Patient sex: M
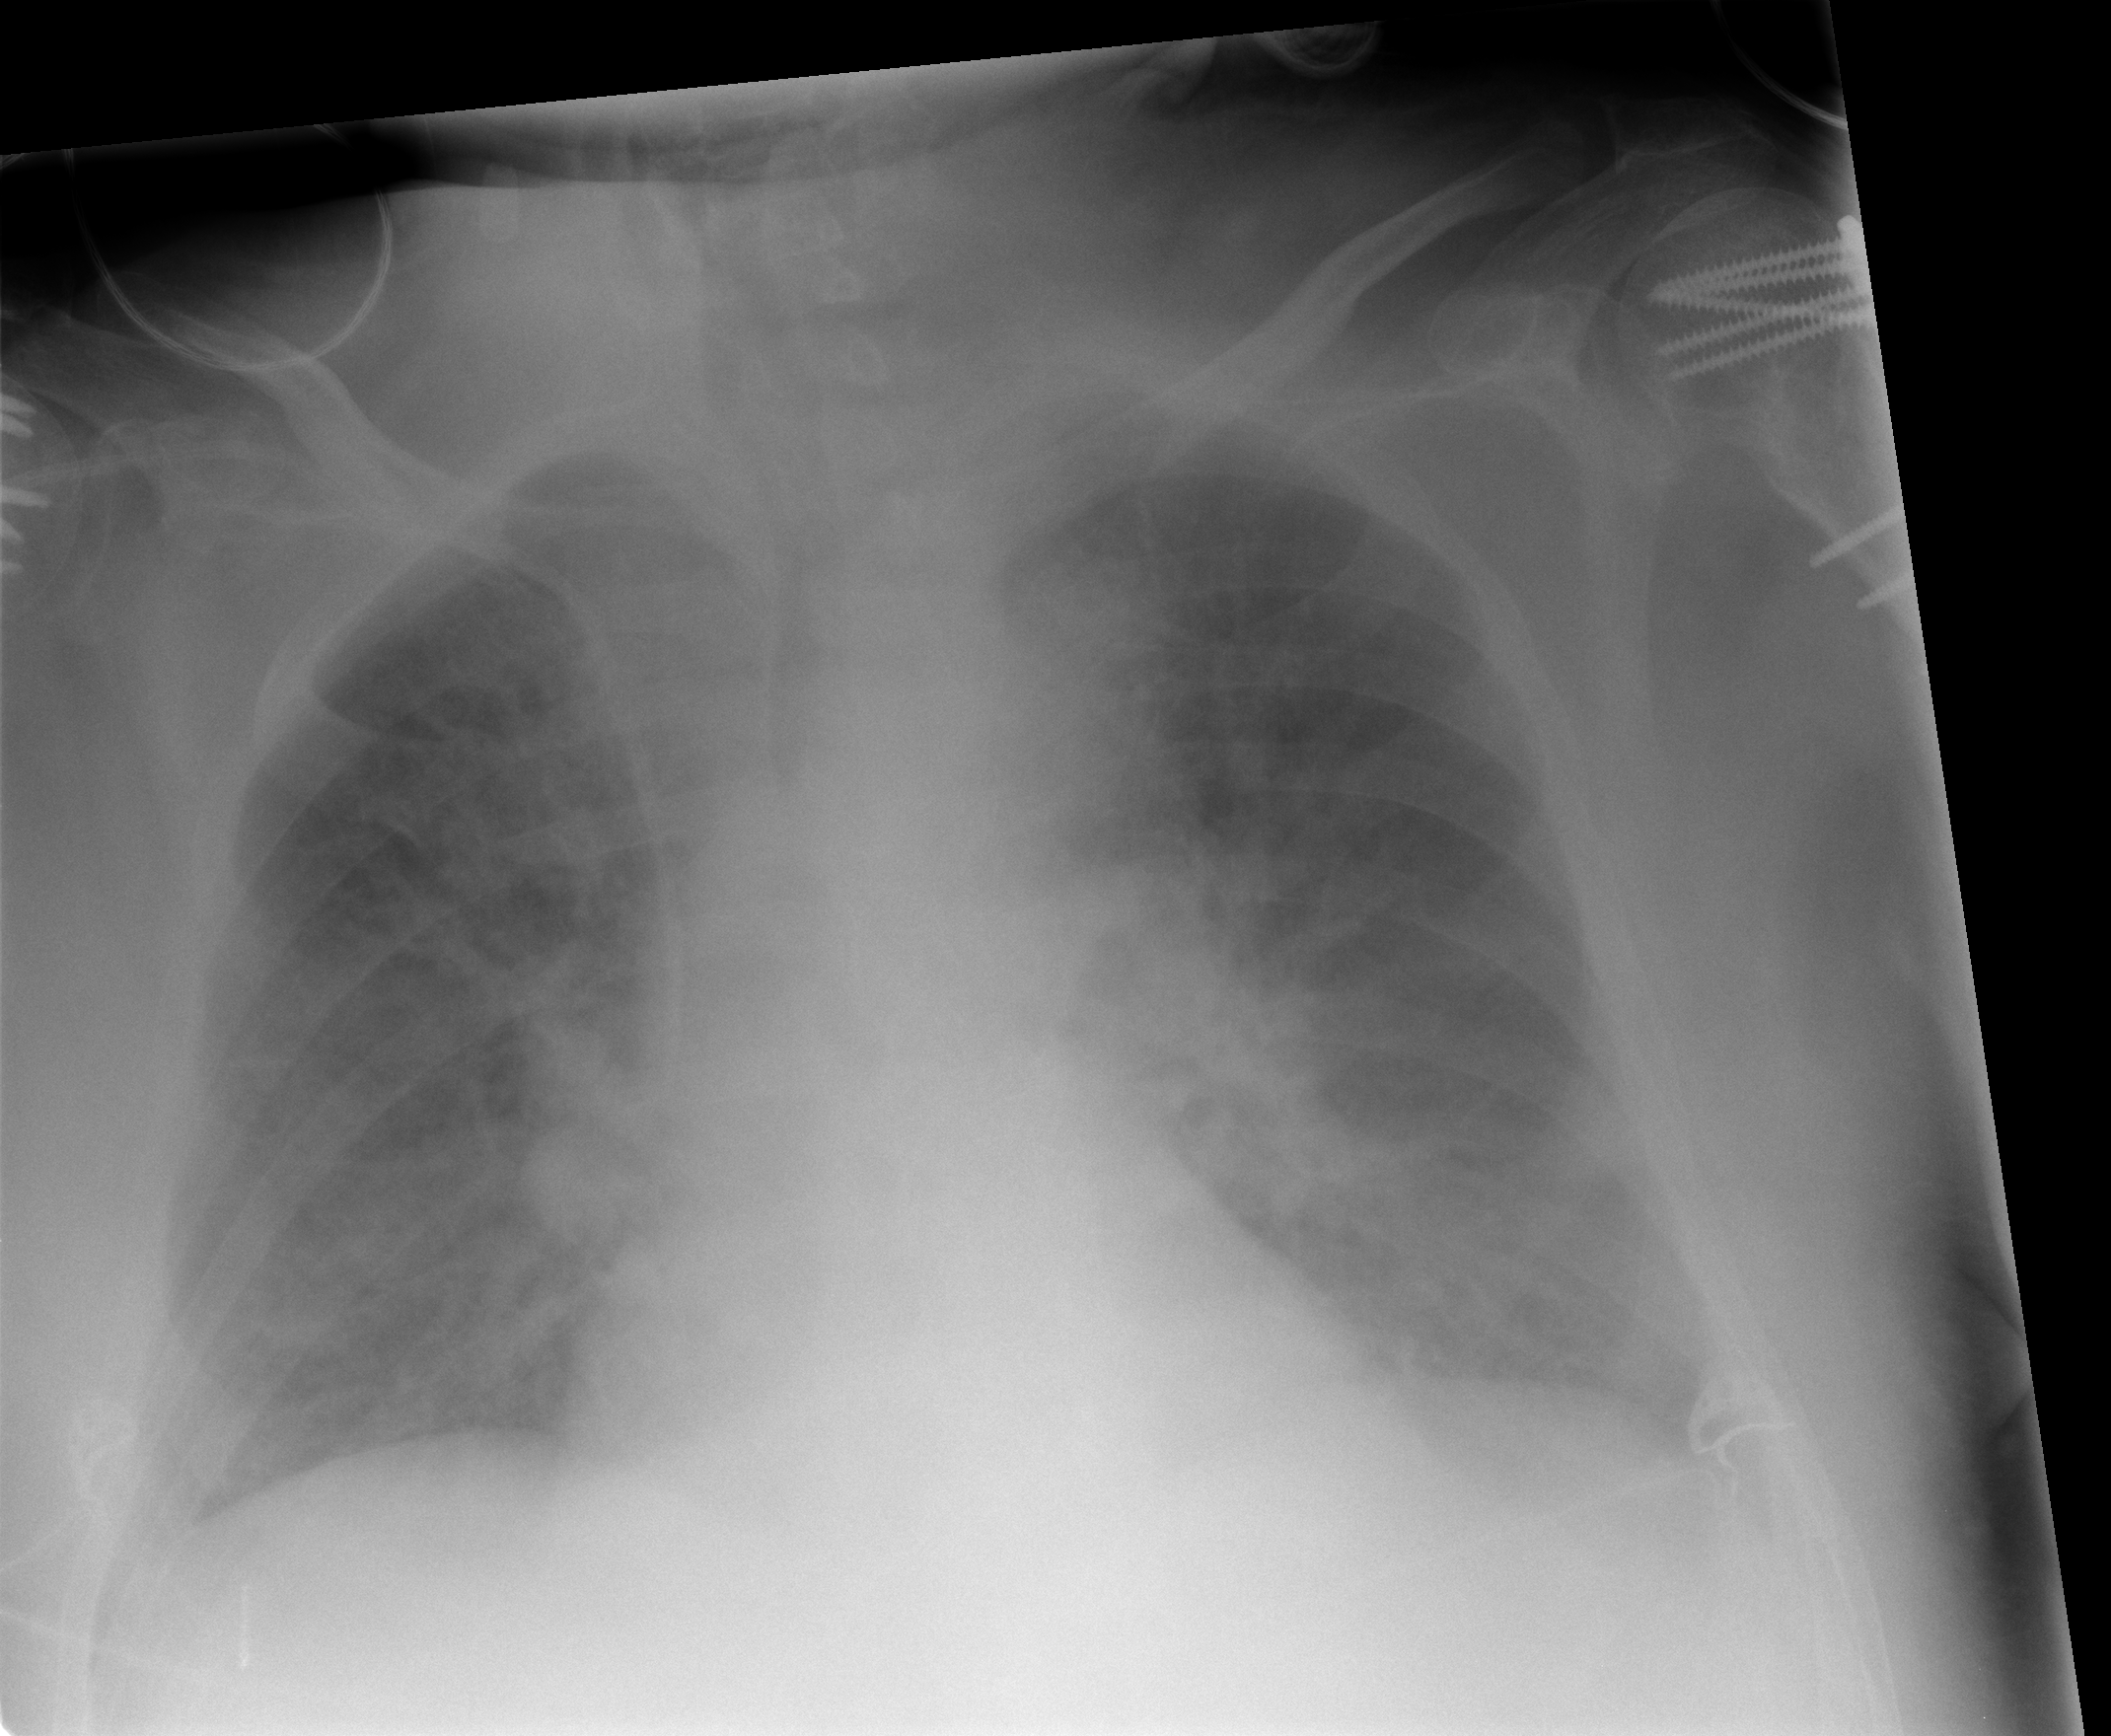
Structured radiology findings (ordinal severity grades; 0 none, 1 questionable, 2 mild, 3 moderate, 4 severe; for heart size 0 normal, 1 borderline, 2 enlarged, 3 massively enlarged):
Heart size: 2
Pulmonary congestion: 3
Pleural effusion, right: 0
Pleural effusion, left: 1
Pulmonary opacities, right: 1
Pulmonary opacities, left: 1
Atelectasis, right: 0
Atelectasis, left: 2